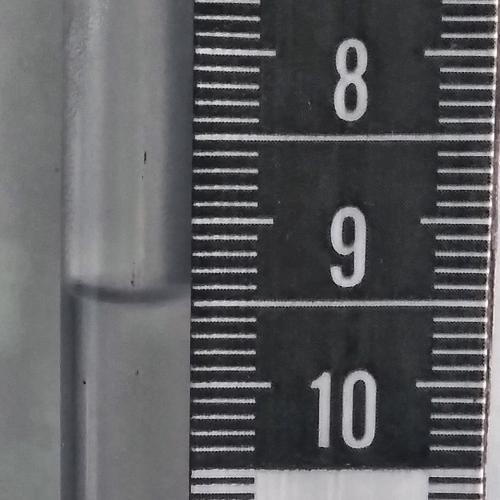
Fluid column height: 9.5 cm